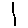
Label: line